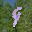
Label: 9